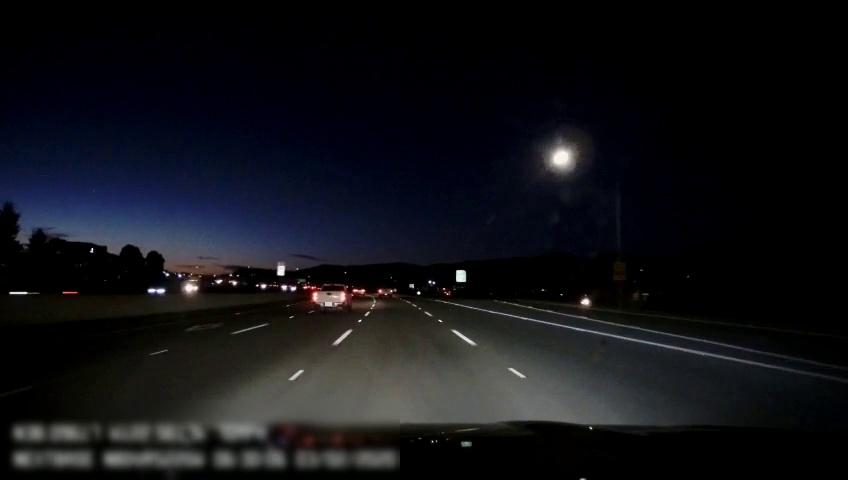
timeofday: Night
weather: Other
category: Drivable Space
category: Vehicles | SUV
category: Vehicles | Truck
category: Vehicles | Truck
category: Vehicles | Car
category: Vehicles | Car
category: Lanes | Current Lane
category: Lanes | Alternate Lane
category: Lanes | Alternate Lane
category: Lanes | Alternate Lane
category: Lanes | Alternate Lane
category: Lanes | Alternate Lane
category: Lanes | Alternate Lane
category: Traffic | Signs